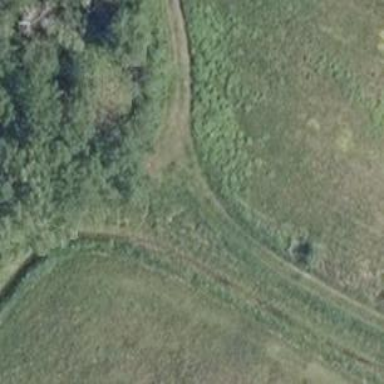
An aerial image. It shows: Path.